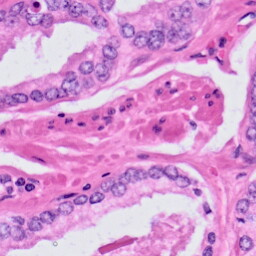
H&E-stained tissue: Prostate